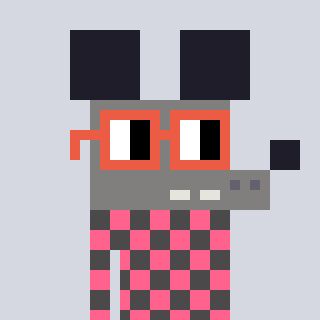
a pixel art character with square orange glasses, a mouse-shaped head and a grayscale-colored body on a cool background